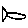
Label: fish